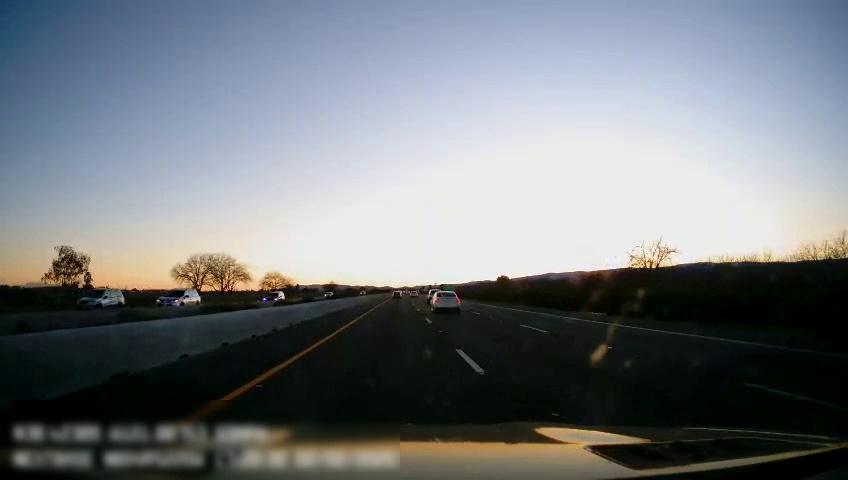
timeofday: Day
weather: Sunny
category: Drivable Space
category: Vehicles | Car
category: Vehicles | SUV
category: Vehicles | SUV
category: Vehicles | Car
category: Vehicles | SUV
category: Lanes | Current Lane
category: Lanes | Current Lane
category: Lanes | Alternate Lane
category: Lanes | Alternate Lane
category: Traffic | Signs